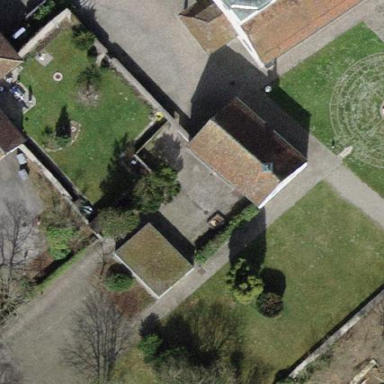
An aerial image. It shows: Chapel that serves as place of worship.